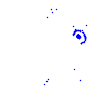
Particle: electron